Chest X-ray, PA view. Patient: 62 years old, sex F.
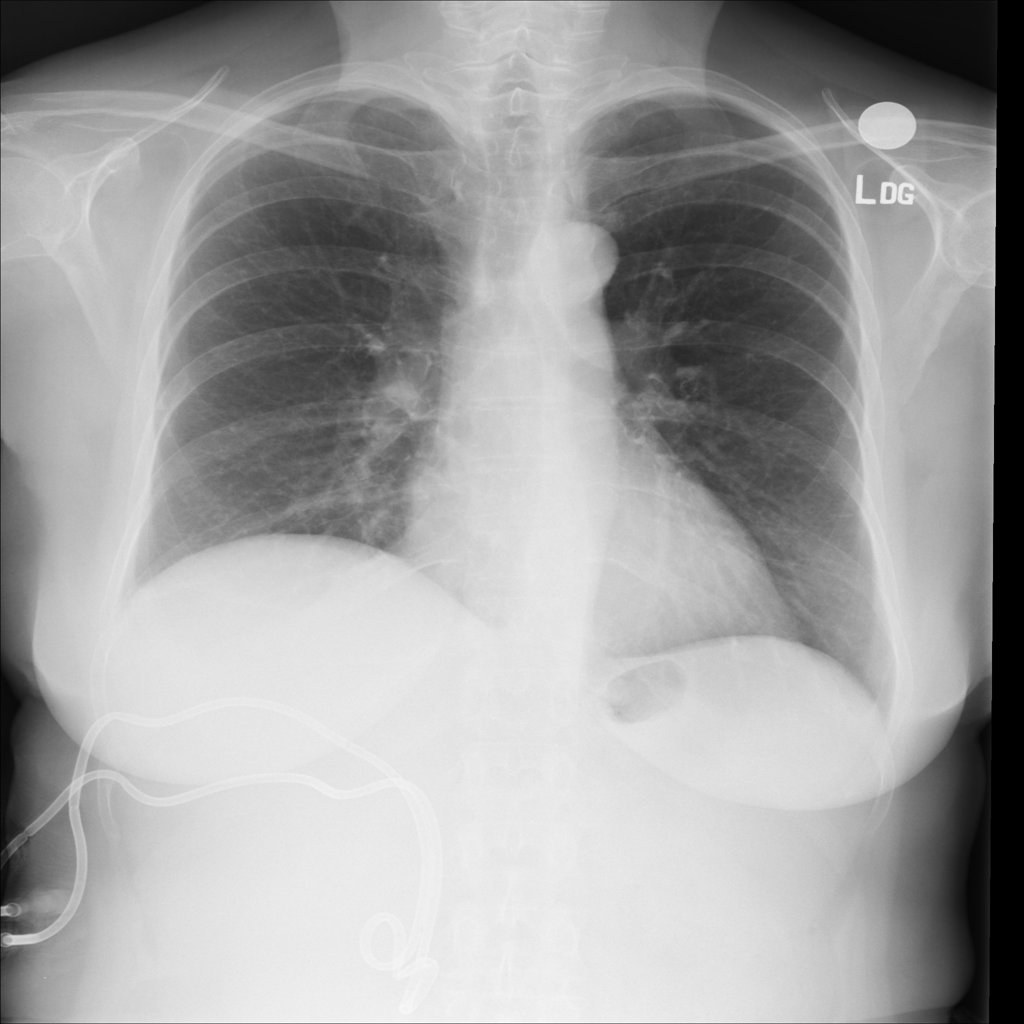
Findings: No Finding